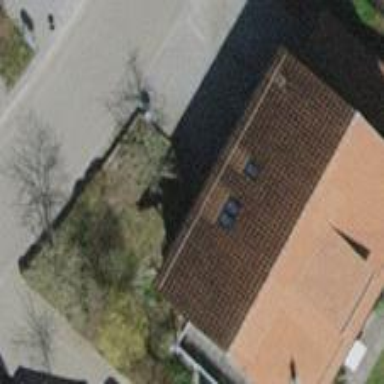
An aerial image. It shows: Building with tiled roof.